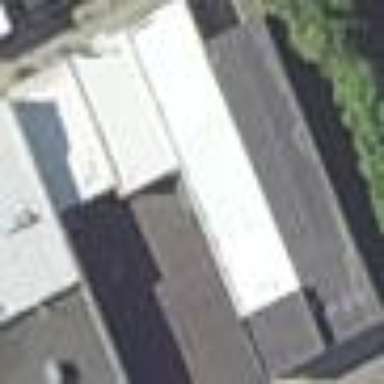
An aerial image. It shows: Commercial building.